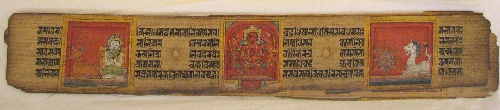
Date: 14th century
Object type: Folio
Classification: Paintings
Medium: Ink and color on palm leaves
Culture: Nepal (Kathmandu Valley)
Dimensions: 2 1/8 x 13 1/8 in. (5.4 x 33.3 cm)
Department: Asian Art
Credit line: Rogers Fund, 1955
Accession year: 1955
Repository: Metropolitan Museum of Art, New York, NY
Tags: Deities|Buddhism